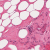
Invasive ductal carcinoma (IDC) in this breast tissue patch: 0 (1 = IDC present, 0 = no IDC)